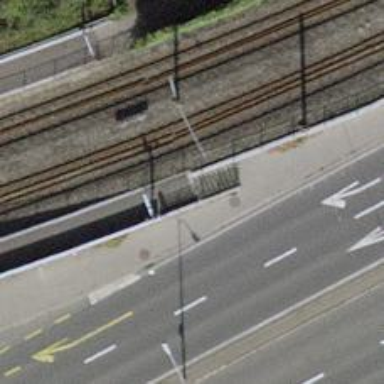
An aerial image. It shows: Asphalt steps along the road.